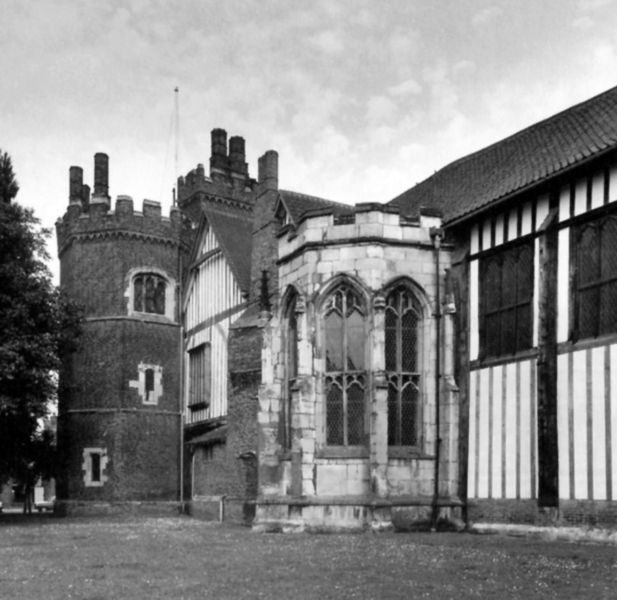
Titel: Gainsborough Old Hall, Gainsborough/Lincolnshire
Standort: Gainsborough (EU - GB - England - Lincolnshire)
Schlagwörter: baum, himmel, wolken, bäume, fenster, schwarz, strasse, weiss, dach, gebäude, haus, park, schloss, weg, wiese, alt, architektur, steine, häuser, kirche, boden, adel, england, kamine, schornstein, turm, garten, schornsteine, backstein, bank, anbau, foto, fotografie, burg, scheune, festung, schwarzweiss, orgel, sandstein, gotisch, apsis, stall, fachwerk, wohnen, bau, masswerk, antenne, scheine, marriage, scgloss